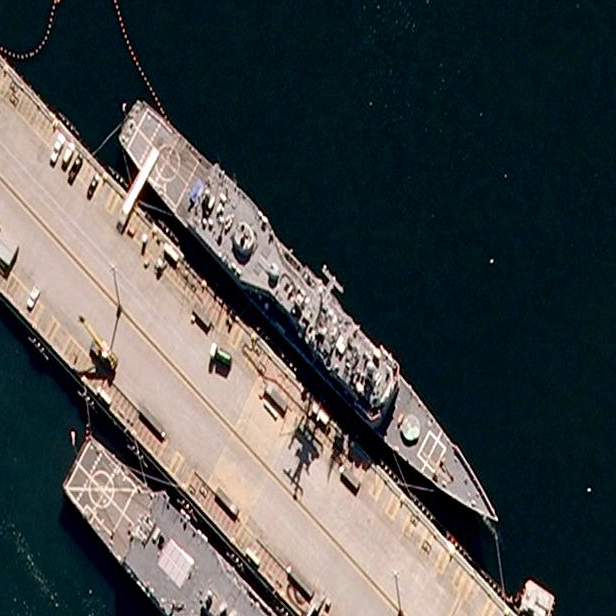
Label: Ticonderoga-class_cruiser